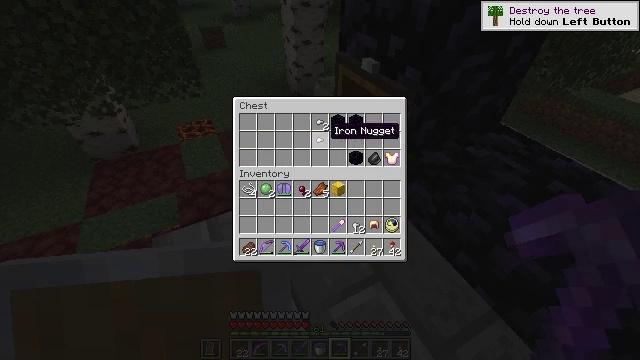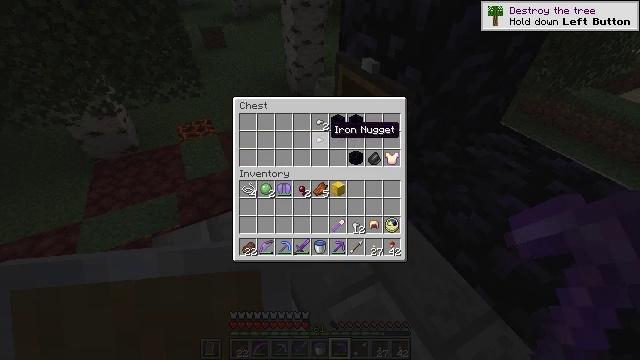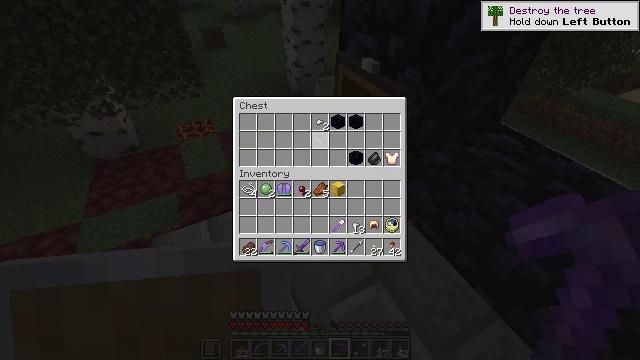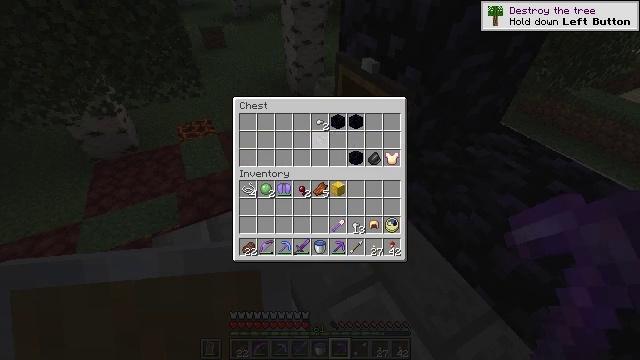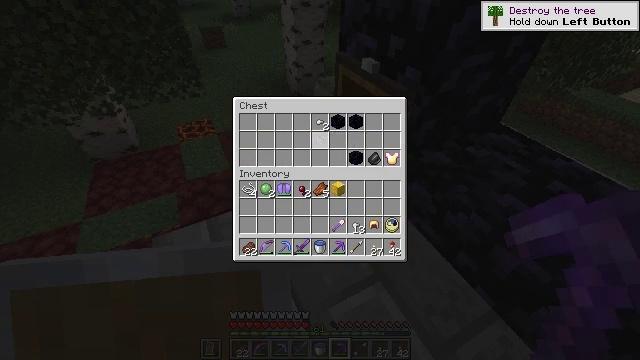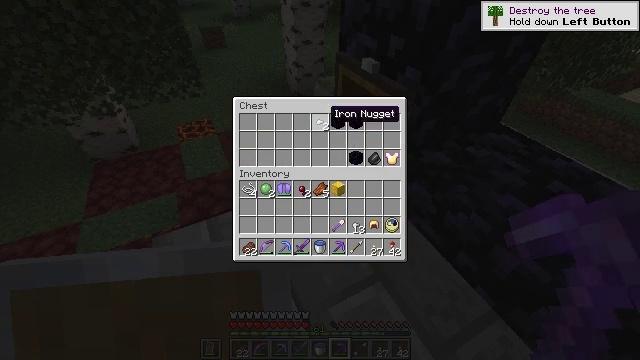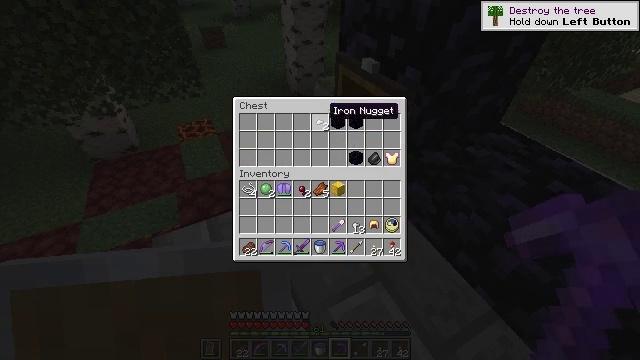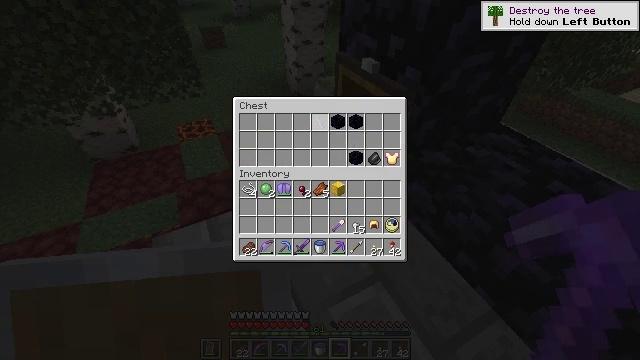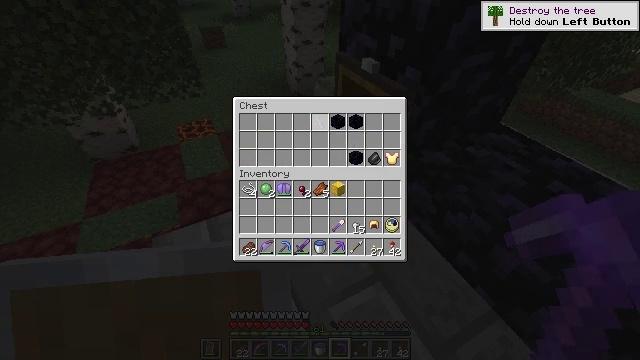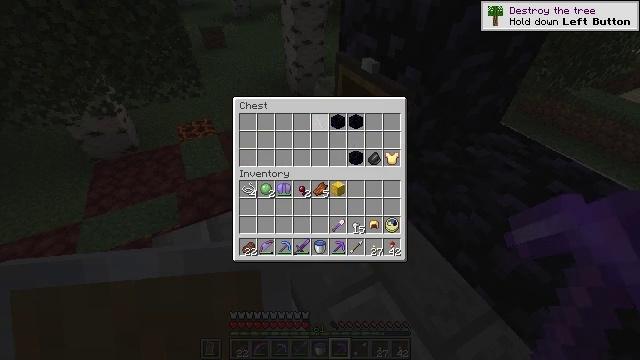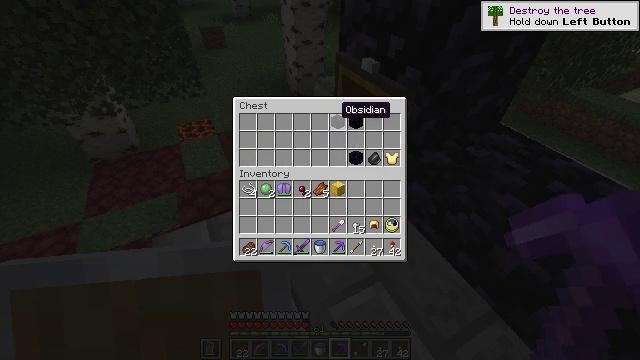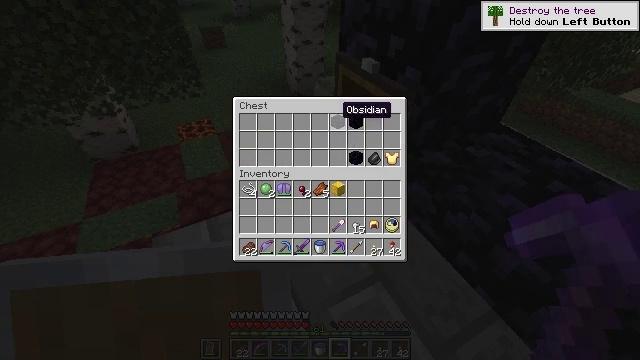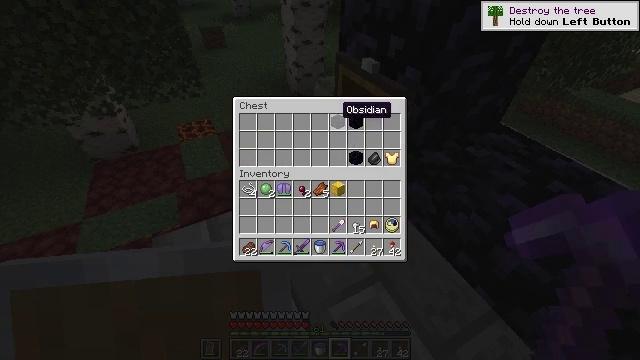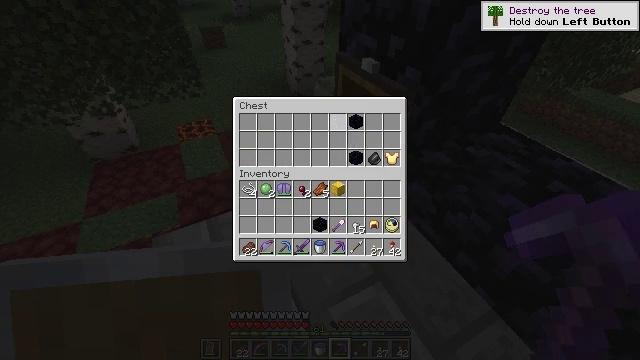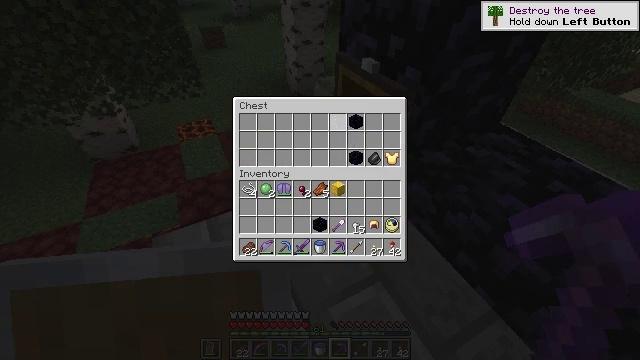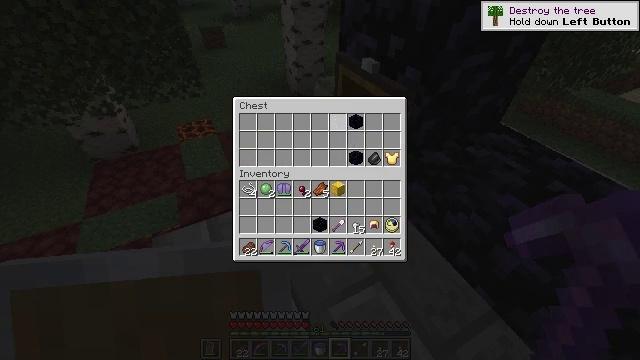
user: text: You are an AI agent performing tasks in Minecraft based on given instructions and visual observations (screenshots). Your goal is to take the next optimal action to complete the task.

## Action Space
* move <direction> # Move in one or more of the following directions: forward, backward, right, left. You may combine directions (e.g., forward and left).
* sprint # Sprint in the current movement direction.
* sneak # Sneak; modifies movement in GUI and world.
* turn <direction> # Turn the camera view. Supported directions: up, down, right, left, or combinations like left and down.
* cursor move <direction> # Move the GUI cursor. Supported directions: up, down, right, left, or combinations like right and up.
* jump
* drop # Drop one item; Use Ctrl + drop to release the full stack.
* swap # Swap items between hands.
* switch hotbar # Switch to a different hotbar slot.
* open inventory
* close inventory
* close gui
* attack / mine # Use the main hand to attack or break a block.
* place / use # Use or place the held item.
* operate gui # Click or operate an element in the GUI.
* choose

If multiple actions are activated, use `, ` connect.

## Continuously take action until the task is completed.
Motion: motion action
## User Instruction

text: Collect the crying obsidian underground.
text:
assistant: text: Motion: sneak
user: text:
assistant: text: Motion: sneak, use / place
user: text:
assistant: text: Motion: sneak, use / place
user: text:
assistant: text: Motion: sneak
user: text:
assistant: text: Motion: sneak, turn up
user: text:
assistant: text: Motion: sneak
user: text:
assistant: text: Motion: sneak, use / place
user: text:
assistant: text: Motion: sneak, use / place
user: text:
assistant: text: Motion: sneak
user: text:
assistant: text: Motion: sneak, turn right
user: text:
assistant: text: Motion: sneak
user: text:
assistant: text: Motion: sneak
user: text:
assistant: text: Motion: sneak, use / place
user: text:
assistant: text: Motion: sneak, use / place
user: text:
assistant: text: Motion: sneak
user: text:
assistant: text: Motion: sneak, turn right
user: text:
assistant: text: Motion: sneak
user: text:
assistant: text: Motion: sneak, use / place
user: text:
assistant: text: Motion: sneak, use / place
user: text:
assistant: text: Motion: sneak, use / place
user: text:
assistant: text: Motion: sneak, turn down
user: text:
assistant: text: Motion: sneak, turn down
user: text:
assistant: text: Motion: sneak
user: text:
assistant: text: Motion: sneak
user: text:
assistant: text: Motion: sneak
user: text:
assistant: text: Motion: sneak
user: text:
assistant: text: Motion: sneak, use / place
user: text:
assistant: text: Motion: sneak, use / place
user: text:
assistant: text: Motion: sneak, use / place
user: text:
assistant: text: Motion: sneak